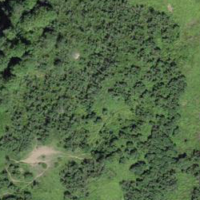
EUNIS habitat code: 32
Species observed at this site:
Geum rivale